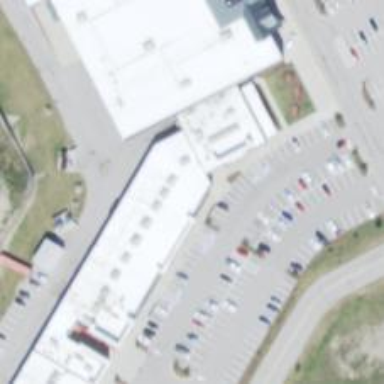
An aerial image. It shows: Fitness centre on leisure land.